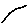
Label: line